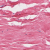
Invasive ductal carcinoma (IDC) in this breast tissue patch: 0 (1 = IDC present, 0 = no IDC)